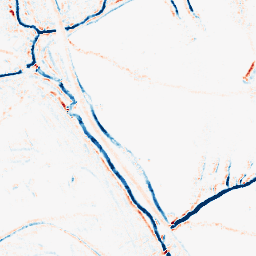
Category: morphological
Decomposition family: morphological_rect
Decomposition parameters: operation: average
width: 5
height: 5
Upsampling method: linear_exact
Upsampling parameters: scale: 4
Upsampling scale: 4